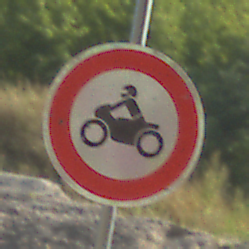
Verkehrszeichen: VerbotKraftraeder
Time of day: MorningAfternoon
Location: Outdoor (Nature)
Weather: PartlyCloudy
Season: NotSpecified
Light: Natural